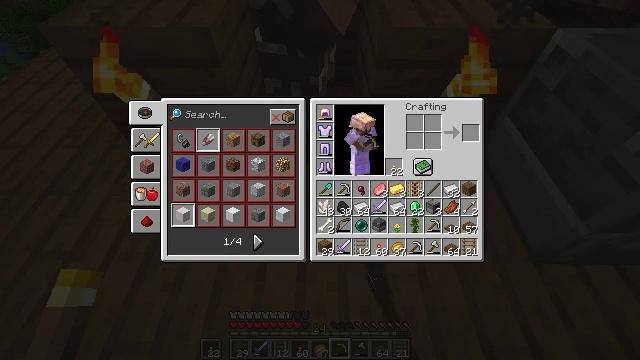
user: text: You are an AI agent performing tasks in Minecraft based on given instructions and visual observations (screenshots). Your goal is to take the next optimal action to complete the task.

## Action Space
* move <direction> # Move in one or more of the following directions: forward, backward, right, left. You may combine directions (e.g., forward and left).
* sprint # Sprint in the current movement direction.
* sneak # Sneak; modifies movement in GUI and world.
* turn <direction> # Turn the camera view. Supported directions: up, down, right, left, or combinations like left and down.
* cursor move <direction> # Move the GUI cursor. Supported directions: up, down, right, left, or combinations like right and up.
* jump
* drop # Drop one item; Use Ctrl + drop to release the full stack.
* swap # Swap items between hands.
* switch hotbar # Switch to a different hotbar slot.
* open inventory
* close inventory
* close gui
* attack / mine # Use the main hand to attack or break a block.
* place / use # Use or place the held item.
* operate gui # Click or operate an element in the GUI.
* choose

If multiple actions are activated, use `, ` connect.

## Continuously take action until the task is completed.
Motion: motion action
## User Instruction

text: Remove a string from the inventory.
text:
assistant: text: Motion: no_op